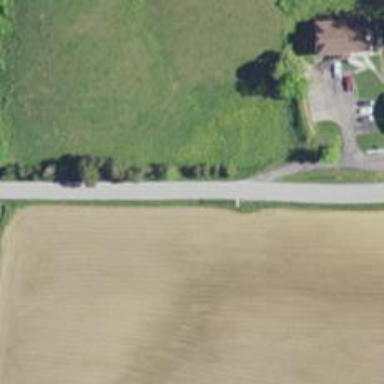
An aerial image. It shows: Secondary road.